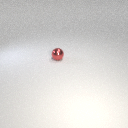
small red metal sphere